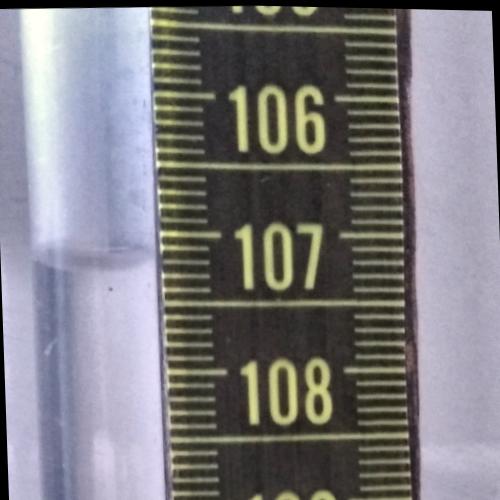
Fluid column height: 107.3 cm